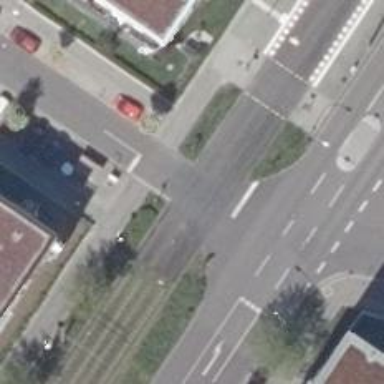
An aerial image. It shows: Railway signal.